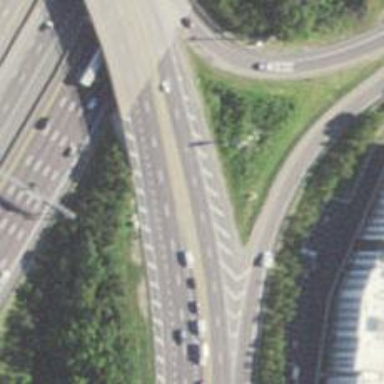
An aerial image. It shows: View of motorway.